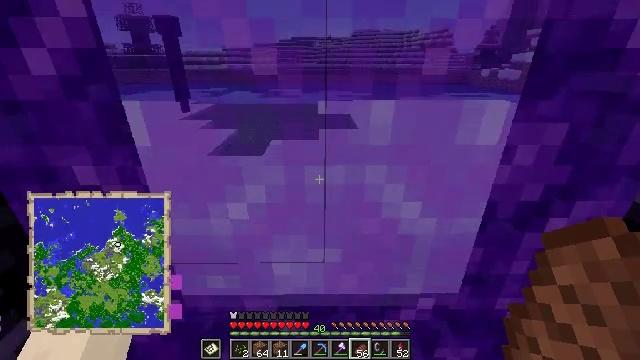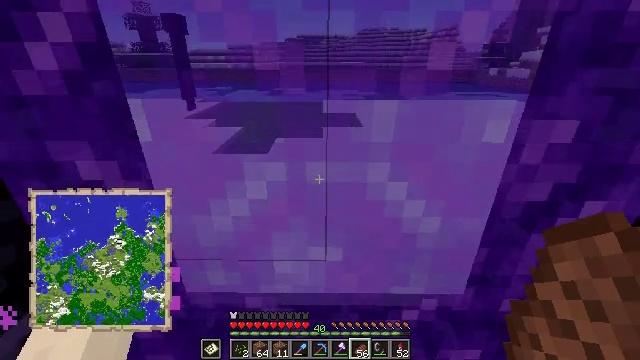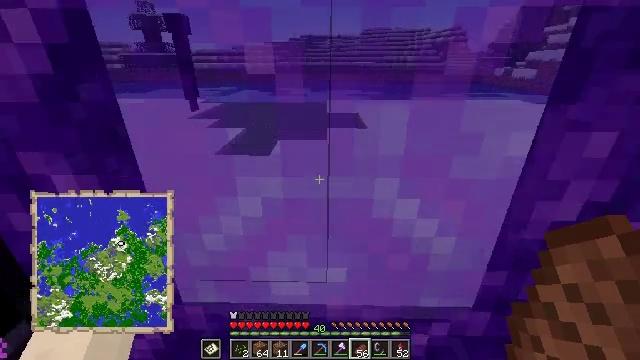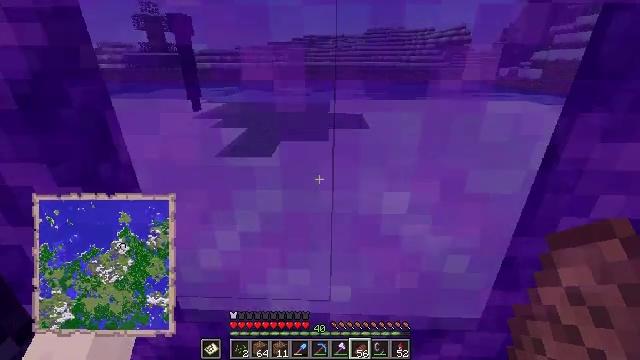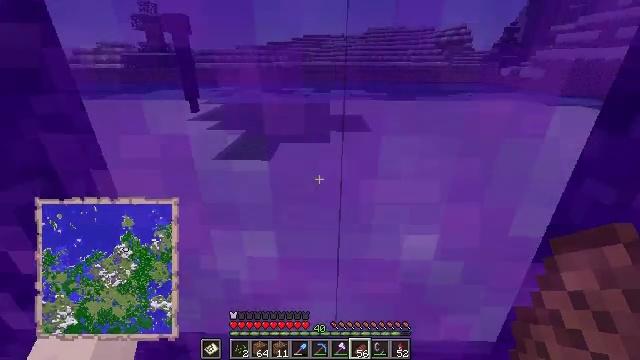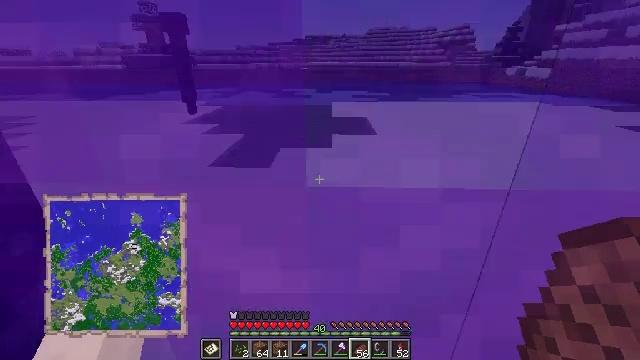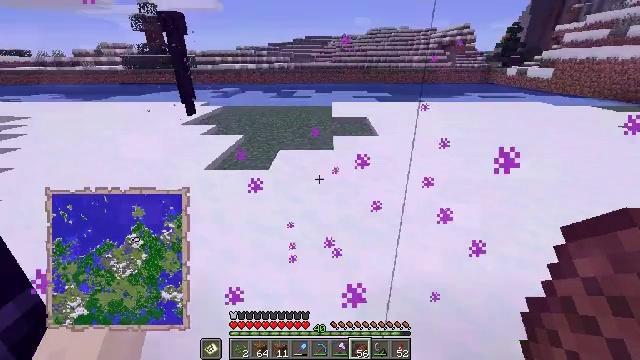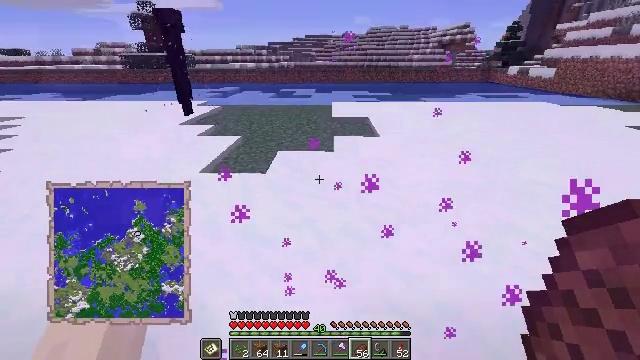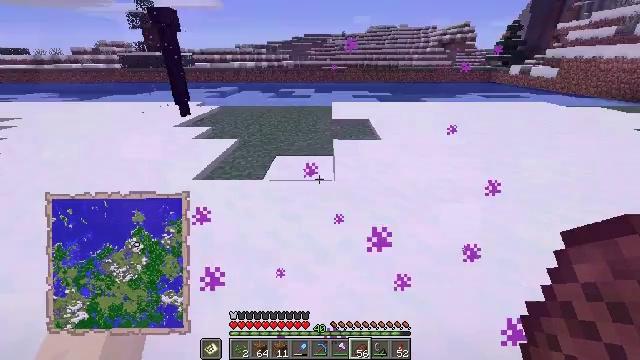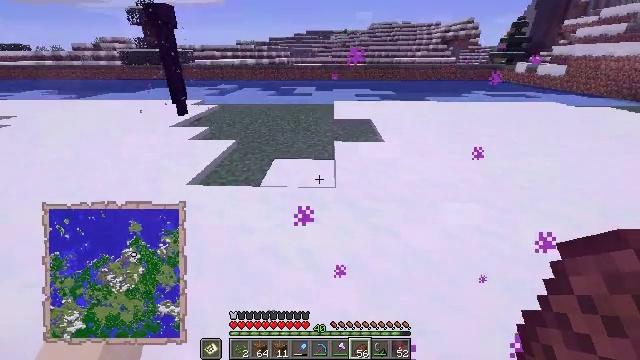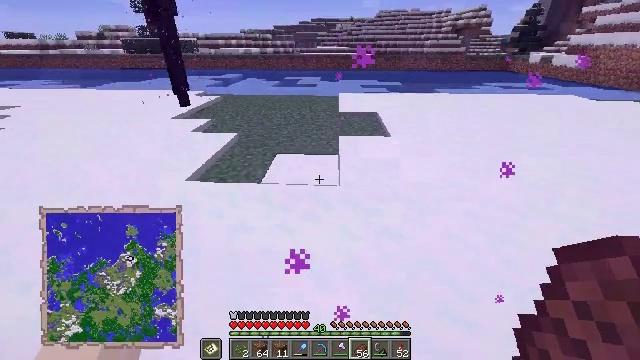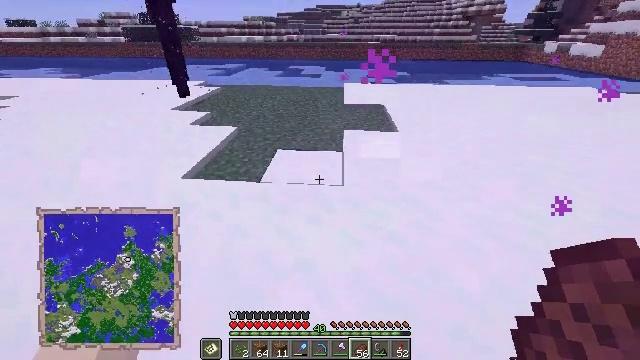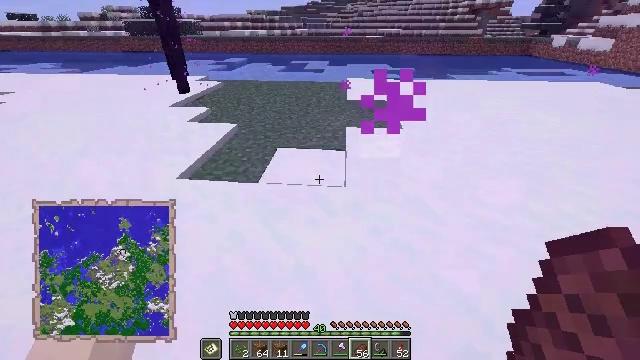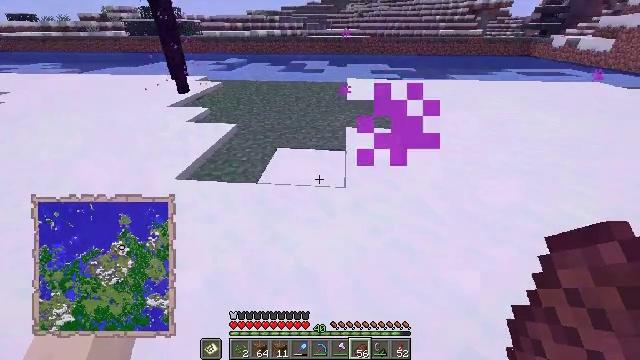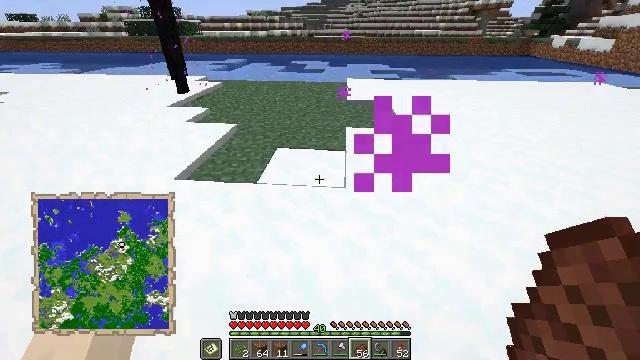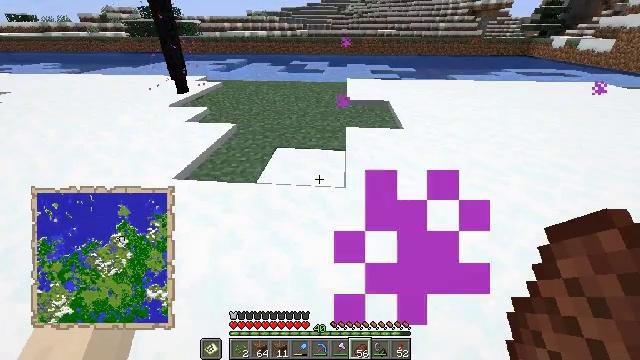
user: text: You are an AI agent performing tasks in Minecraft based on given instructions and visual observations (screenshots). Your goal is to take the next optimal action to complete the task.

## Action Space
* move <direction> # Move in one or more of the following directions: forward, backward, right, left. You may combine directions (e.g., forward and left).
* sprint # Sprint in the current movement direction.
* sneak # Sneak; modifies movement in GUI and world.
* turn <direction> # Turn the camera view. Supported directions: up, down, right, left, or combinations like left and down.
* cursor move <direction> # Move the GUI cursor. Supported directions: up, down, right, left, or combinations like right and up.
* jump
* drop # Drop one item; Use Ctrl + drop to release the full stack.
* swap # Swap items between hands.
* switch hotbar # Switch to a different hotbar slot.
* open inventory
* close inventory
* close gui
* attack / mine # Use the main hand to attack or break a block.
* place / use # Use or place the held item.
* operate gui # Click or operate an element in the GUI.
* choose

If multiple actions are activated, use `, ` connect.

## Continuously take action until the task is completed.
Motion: motion action
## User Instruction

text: Fight hostile mobs.
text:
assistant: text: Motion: turn left
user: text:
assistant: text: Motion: move forward
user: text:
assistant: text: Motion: move forward
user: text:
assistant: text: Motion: move forward
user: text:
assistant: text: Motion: move forward
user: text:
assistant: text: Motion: move forward
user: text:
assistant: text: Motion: move forward
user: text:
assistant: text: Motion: move forward
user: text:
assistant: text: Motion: move forward
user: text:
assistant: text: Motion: move forward, turn left and down
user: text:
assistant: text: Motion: turn left and down
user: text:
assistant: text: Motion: turn down
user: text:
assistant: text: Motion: no_op
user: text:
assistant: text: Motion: no_op
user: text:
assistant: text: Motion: no_op
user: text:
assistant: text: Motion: no_op
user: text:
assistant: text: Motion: no_op
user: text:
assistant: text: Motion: no_op
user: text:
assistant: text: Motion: no_op
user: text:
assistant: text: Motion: no_op
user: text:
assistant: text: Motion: no_op
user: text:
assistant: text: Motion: no_op
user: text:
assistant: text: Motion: no_op
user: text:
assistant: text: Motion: move forward
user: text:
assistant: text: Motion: move forward
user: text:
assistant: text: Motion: move forward
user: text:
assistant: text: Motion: move forward
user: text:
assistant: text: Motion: no_op
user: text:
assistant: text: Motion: no_op
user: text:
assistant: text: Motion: no_op